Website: macys
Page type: billing-address
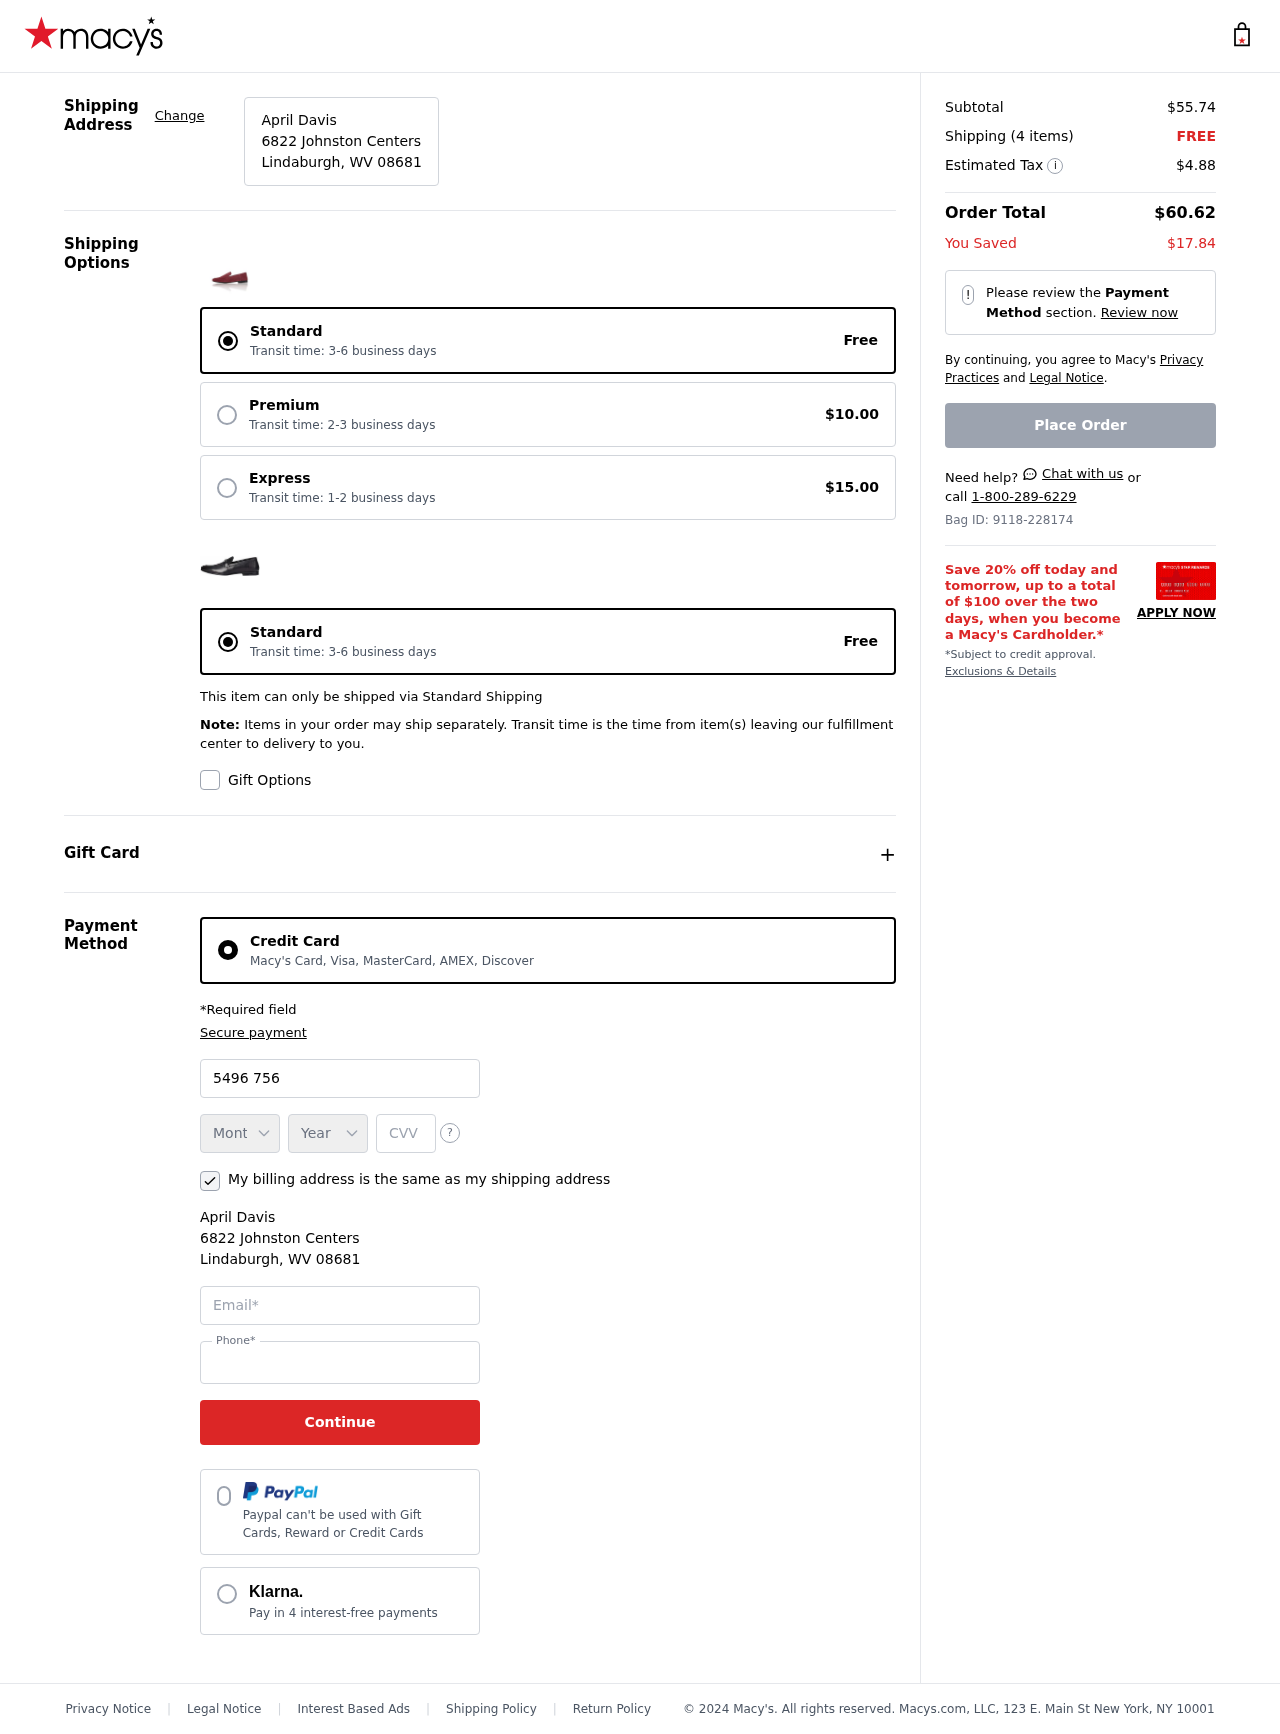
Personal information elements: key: PII_CARD_CVV
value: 403
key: PII_CARD_EXPIRY_MONTH
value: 11
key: PII_CARD_EXPIRY_YEAR
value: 27
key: PII_CARD_NUMBER
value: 5496 7565 7848 5382
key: PII_CITY_STATE_ZIP
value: Lindaburgh, WV 08681
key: PII_EMAIL
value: april.davis@gmail.com
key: PII_FULLNAME
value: April Davis
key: PII_PHONE
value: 5832234333
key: PII_STREET
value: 6822 Johnston Centers
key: PII_FULLNAME2
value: April Davis
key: PII_CITY
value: Lindaburgh
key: PII_STATE_ABBR
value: WV
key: PII_POSTCODE
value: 08681
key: PII_POSTCODE_FULL
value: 08681
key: PII_CITY_STATE
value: Lindaburgh, WV
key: PII_POSTCODE_NUMERIC
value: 8681
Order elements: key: ORDER_SUBTOTAL
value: $55.74
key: ORDER_NUM_ITEMS
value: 4
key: ORDER_SHIPPING_COST
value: FREE
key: ORDER_TAX
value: $4.88
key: ORDER_TOTAL
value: $60.62
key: ORDER_SAVINGS
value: $17.84
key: ORDER_ID
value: Bag ID: 9118-228174